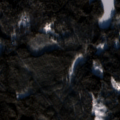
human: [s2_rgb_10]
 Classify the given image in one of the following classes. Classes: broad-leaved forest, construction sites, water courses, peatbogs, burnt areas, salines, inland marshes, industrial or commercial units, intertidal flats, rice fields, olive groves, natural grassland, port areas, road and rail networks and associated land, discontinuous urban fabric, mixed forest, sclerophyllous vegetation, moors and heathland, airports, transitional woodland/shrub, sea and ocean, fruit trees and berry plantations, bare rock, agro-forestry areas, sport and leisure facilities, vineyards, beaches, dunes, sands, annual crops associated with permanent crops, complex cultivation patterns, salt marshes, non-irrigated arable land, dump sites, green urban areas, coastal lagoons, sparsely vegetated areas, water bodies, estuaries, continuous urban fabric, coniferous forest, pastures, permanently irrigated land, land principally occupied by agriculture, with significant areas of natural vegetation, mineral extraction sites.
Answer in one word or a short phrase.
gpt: coniferous forest, mixed forest